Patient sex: F
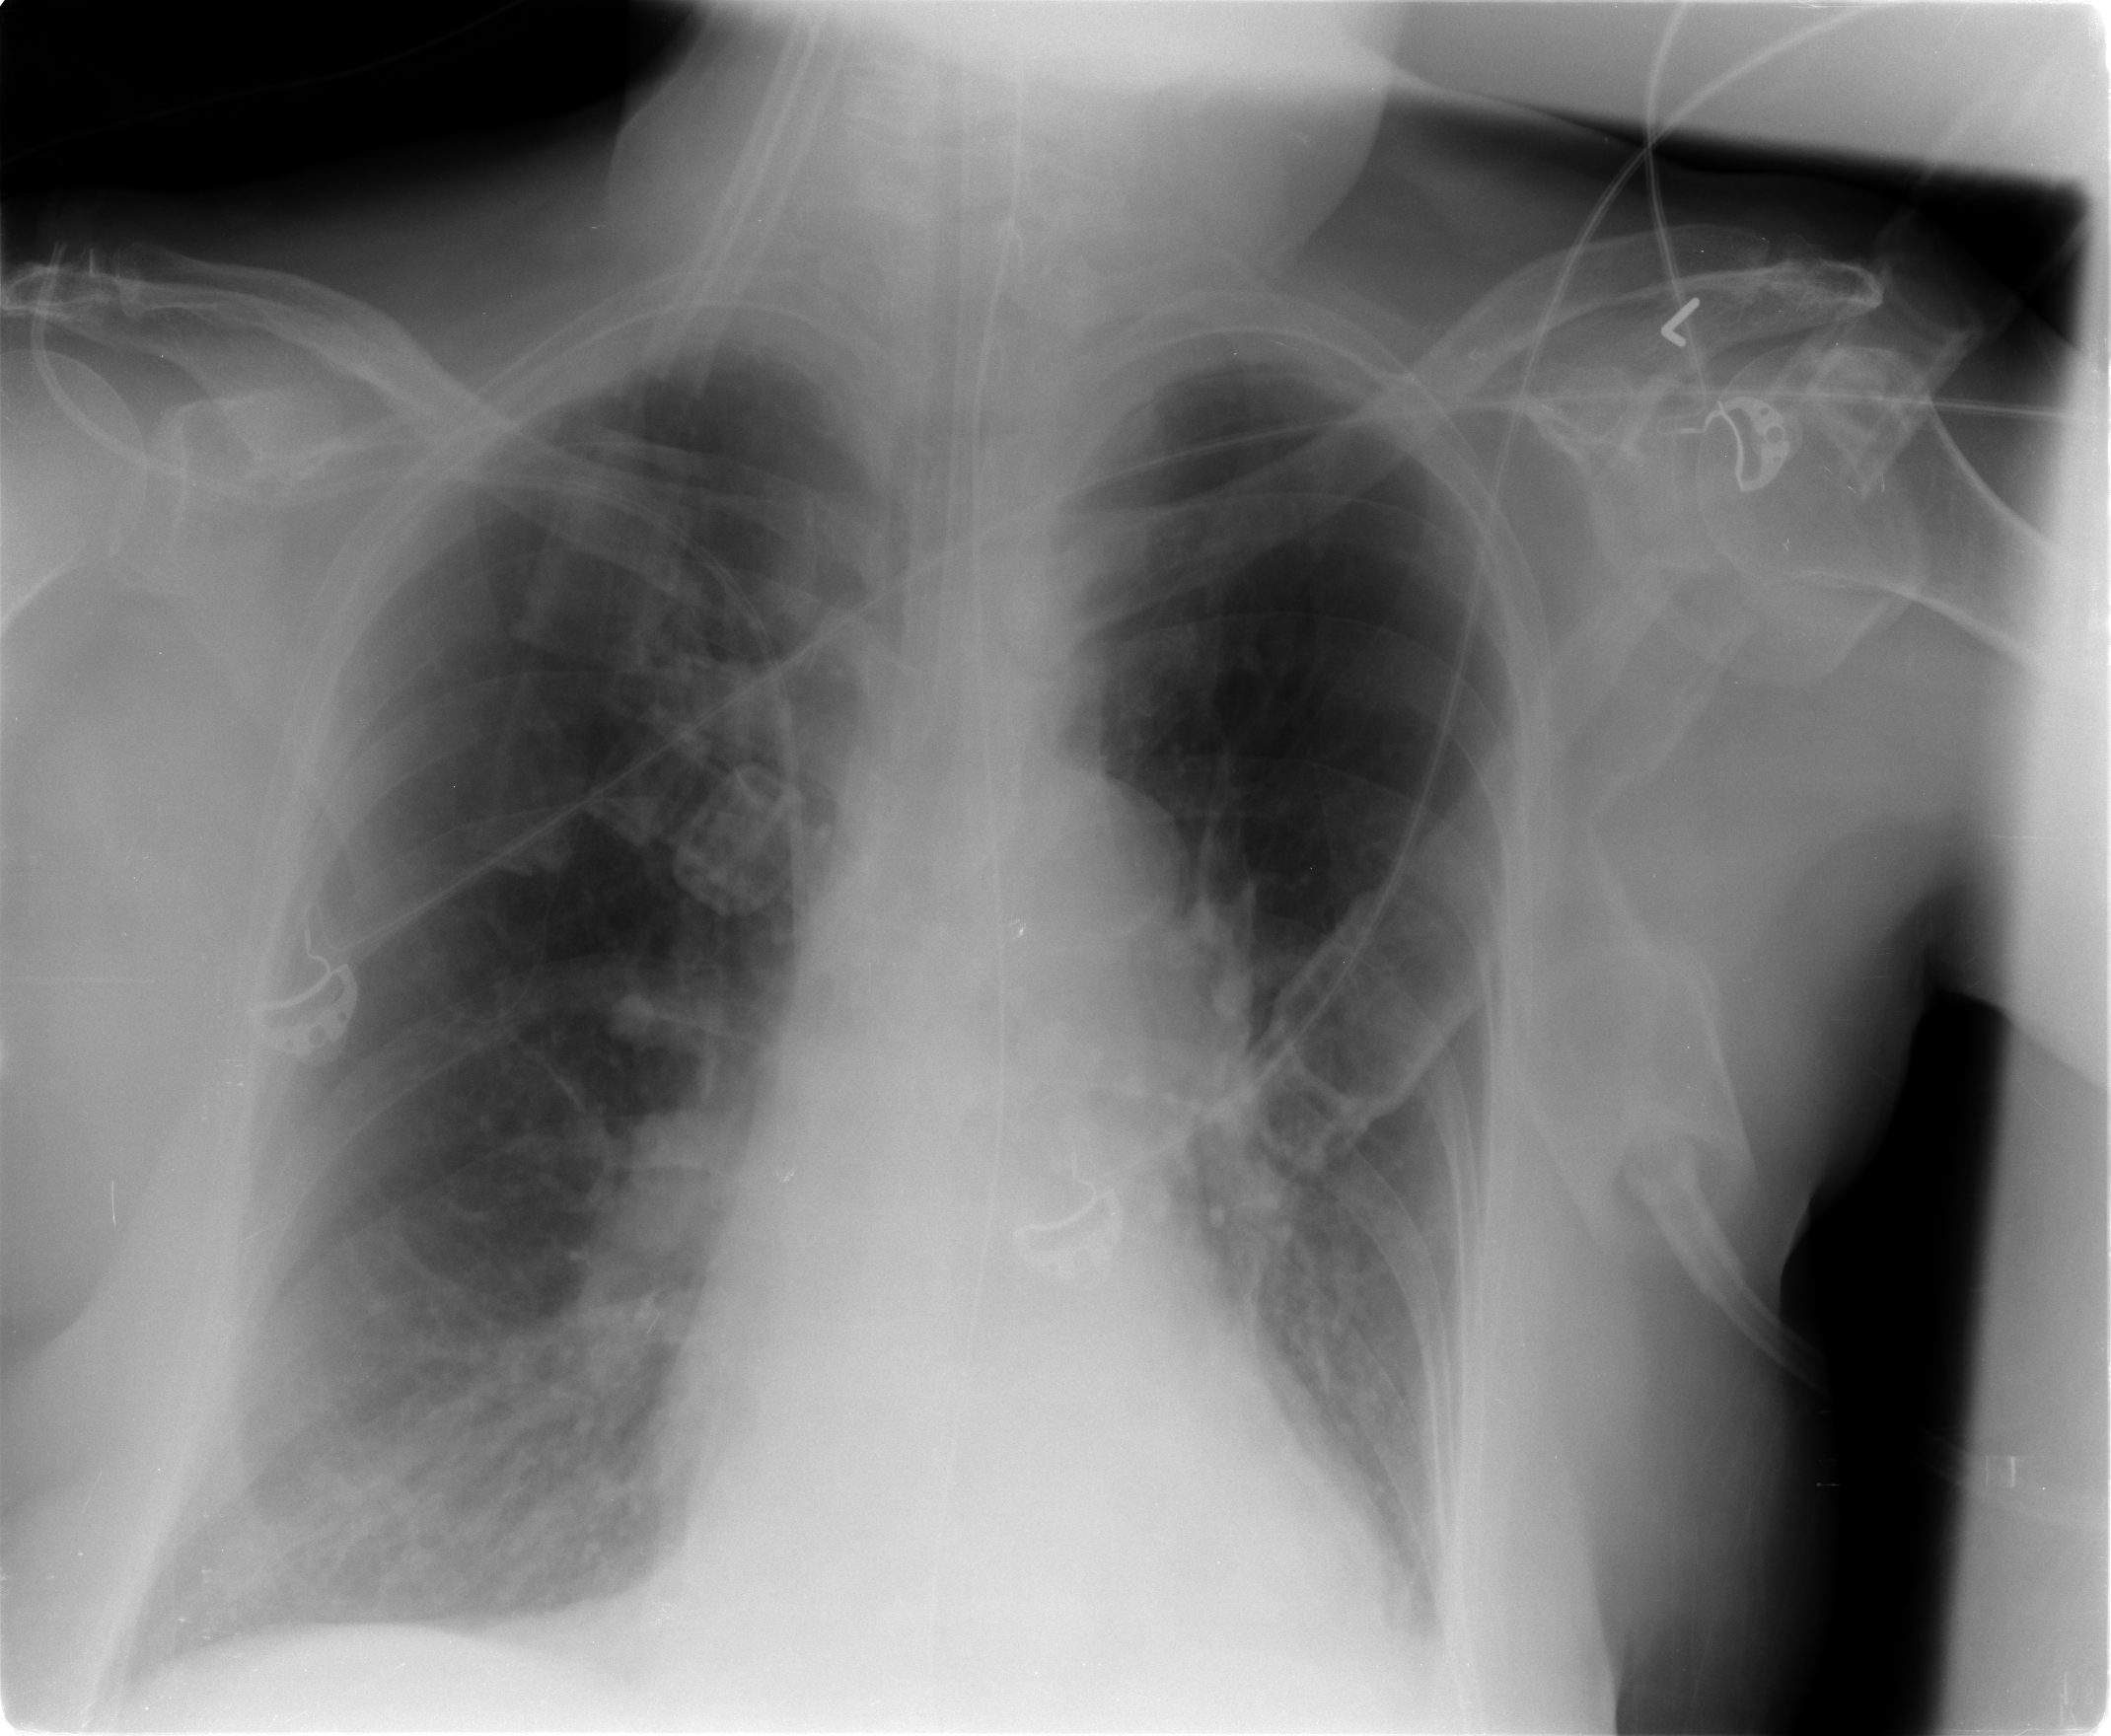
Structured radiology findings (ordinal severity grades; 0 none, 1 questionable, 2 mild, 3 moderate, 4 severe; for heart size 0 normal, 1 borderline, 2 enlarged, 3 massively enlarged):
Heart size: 2
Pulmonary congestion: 2
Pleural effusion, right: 0
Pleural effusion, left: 1
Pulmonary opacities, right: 1
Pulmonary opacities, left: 1
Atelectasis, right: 1
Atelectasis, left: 1